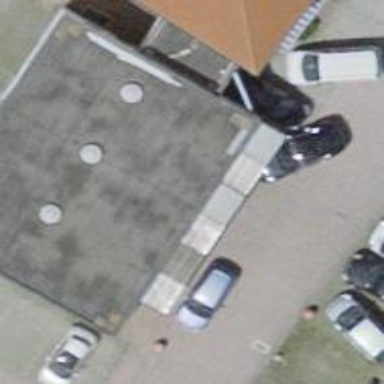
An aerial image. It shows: Car repair shop.